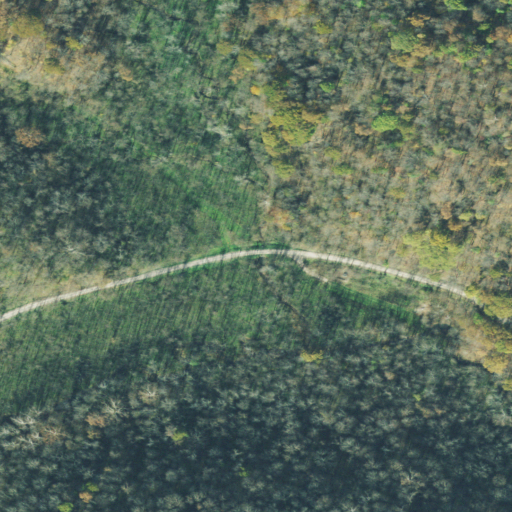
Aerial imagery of valley in Ohio named Smith Hollow containing deciduous forest, mixed forest, and open development